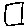
Label: square